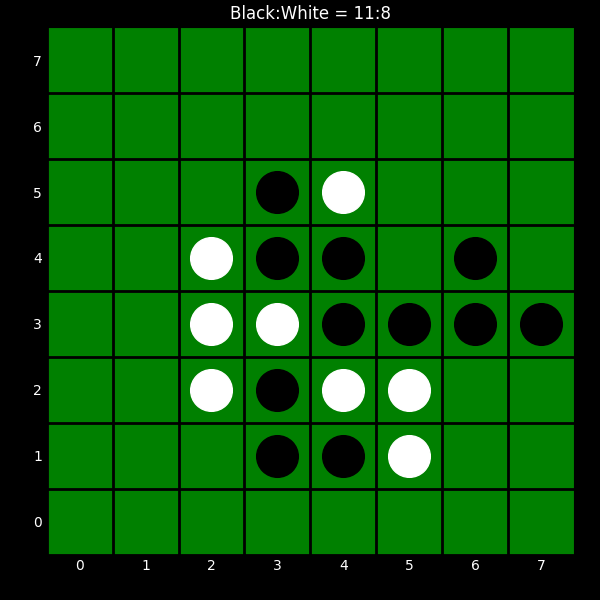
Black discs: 11
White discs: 8